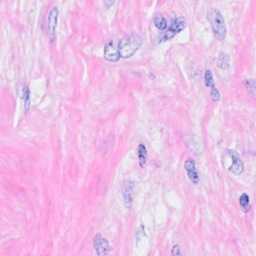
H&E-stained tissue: Breast